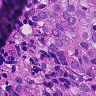
Metastatic tissue present: yes